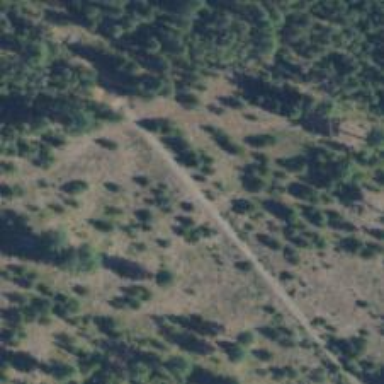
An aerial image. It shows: Abandoned railway track.